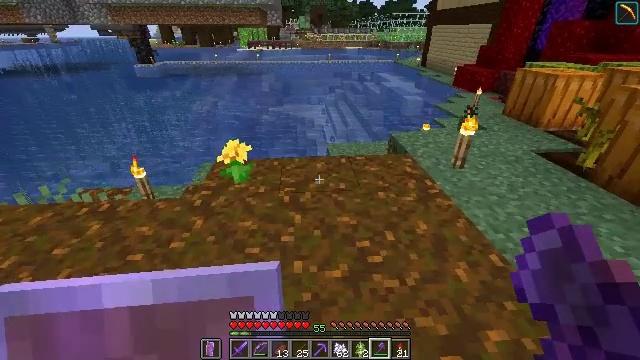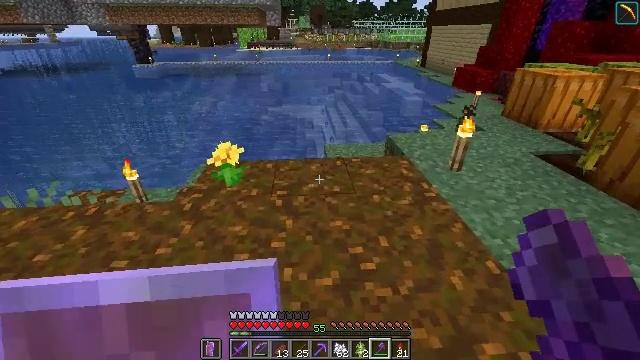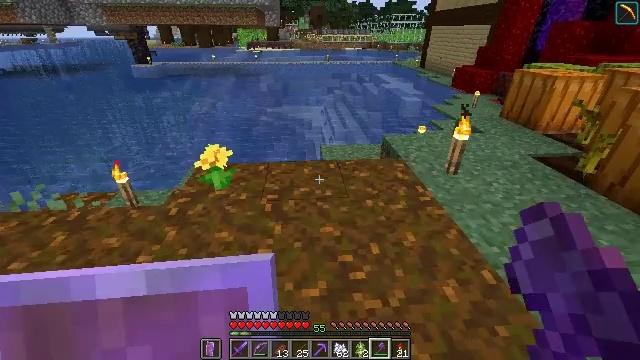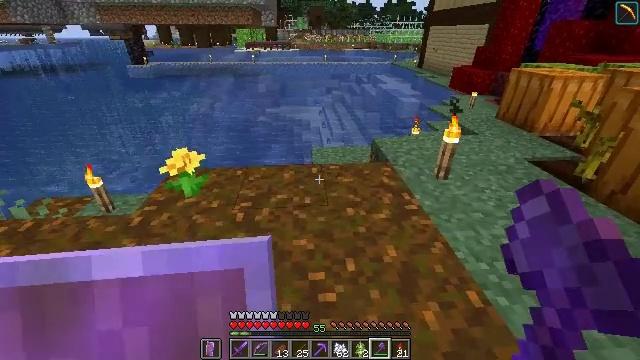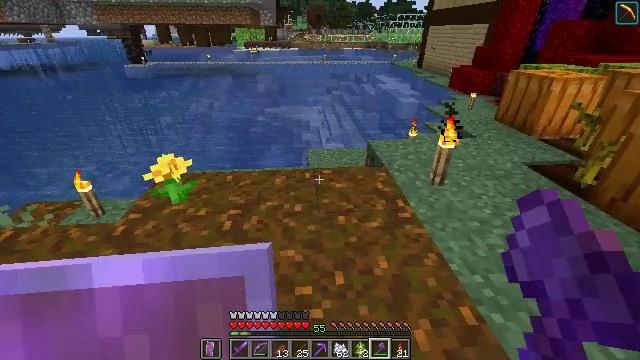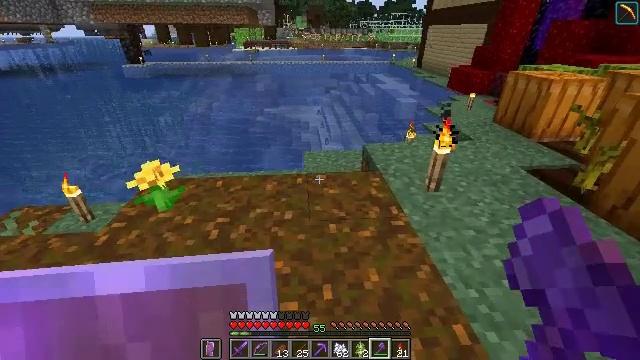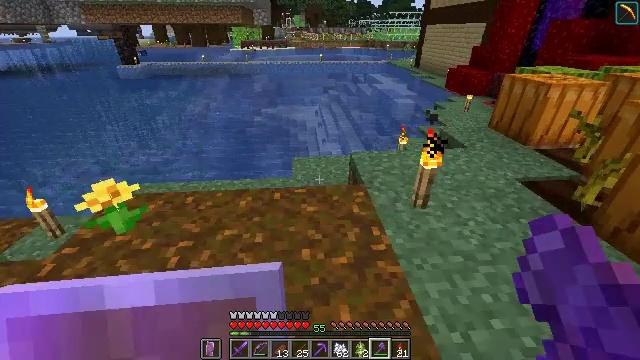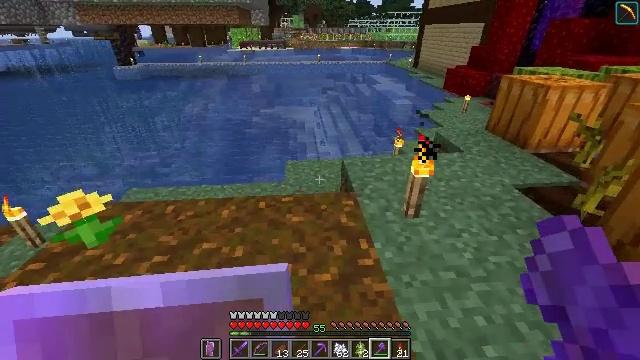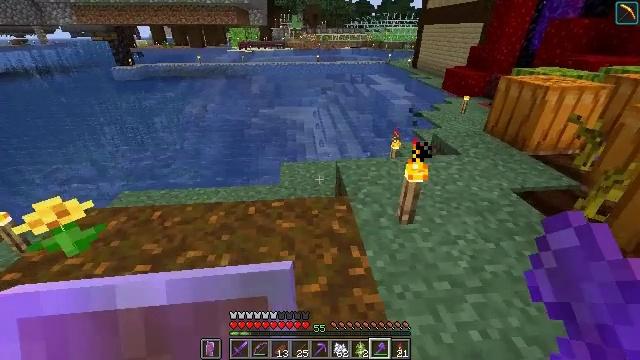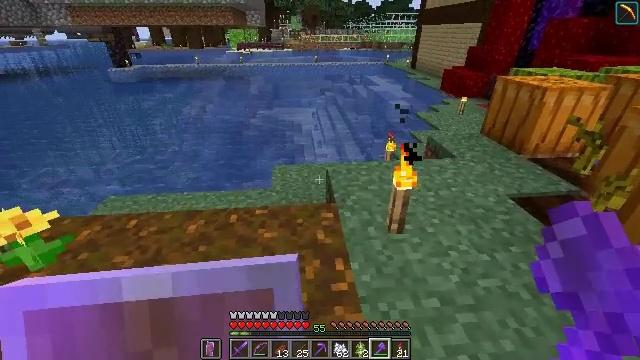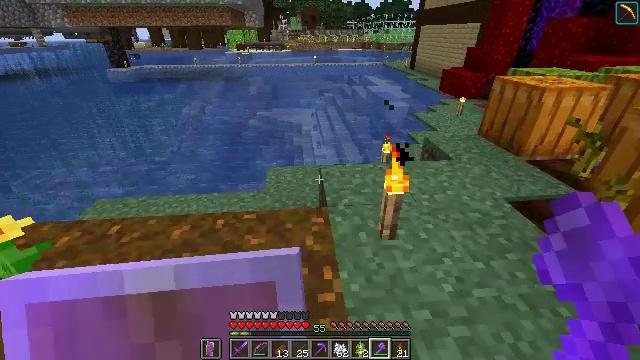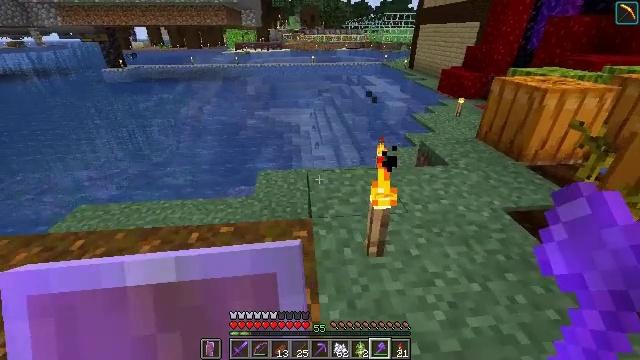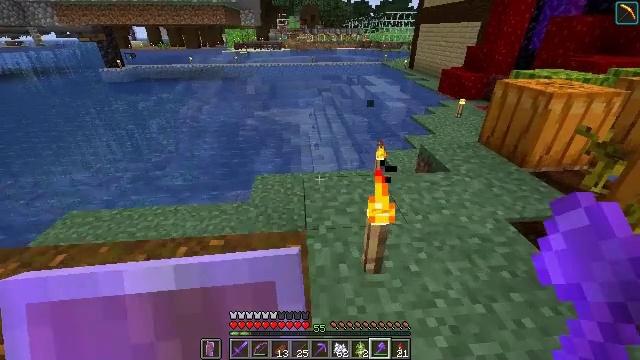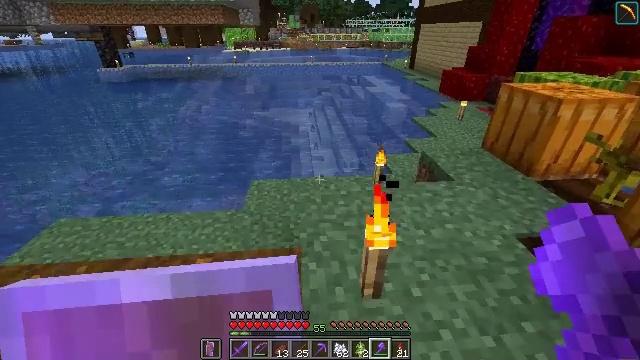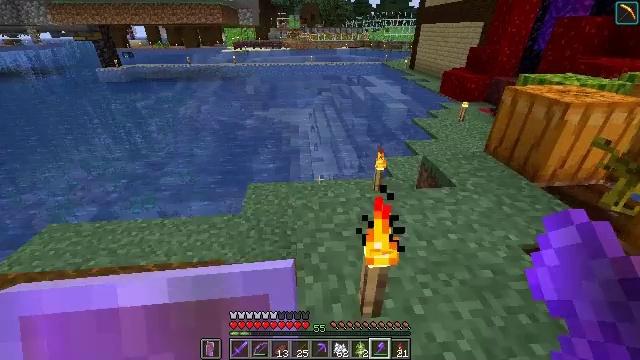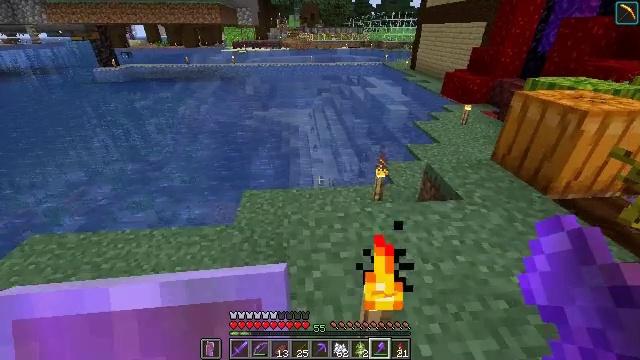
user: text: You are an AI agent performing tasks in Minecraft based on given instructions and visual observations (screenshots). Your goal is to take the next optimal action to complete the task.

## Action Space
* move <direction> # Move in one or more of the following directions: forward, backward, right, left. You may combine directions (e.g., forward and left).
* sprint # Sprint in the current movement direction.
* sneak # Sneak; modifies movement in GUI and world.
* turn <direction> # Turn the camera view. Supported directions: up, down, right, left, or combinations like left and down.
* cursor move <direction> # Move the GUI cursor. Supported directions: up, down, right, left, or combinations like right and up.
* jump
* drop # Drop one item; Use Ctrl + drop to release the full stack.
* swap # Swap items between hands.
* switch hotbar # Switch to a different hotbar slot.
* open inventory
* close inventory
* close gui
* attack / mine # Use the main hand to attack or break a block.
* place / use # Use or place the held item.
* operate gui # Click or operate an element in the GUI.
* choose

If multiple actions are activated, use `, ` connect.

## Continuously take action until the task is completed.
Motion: motion action
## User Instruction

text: Left-click to destroy the oak fence.
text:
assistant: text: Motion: move forward and move right
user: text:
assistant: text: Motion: move forward and move right
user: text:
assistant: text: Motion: move forward and move right
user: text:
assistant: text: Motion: move forward and move right
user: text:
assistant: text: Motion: move forward and move right
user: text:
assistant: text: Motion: move forward and move right
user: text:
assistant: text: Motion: move forward and move right
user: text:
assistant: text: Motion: move forward and move right
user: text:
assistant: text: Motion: move forward and move right
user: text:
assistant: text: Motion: move forward and move right
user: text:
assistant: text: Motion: move forward
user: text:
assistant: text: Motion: move forward
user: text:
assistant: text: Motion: move forward
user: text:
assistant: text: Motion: move forward
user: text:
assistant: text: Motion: move forward
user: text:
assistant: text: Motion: move forward
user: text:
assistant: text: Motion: move forward
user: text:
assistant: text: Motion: move forward
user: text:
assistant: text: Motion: move forward
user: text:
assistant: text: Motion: move forward
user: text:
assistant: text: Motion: no_op
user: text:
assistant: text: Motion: no_op
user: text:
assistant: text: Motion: turn left
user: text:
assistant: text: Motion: turn left
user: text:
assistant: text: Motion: no_op
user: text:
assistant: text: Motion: no_op
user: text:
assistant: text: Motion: no_op
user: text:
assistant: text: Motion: no_op
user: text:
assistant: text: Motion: no_op
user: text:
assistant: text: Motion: no_op